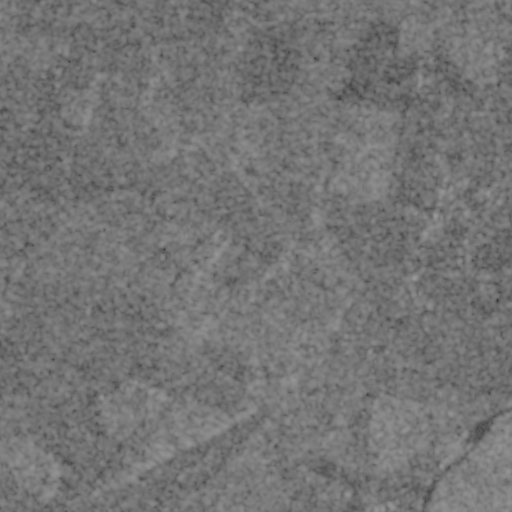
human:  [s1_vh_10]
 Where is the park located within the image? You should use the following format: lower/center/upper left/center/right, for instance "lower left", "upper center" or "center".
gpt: The park is located in the center right of the image.
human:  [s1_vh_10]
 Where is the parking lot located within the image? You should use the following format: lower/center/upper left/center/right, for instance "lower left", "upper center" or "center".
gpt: The parking lot is located in the upper left of the image.
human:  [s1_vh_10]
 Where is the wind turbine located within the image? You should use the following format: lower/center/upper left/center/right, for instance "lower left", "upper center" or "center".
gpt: The wind turbine is located in the upper left of the image.
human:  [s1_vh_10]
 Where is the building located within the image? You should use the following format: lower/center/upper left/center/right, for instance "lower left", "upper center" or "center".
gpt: There is no building in the image.

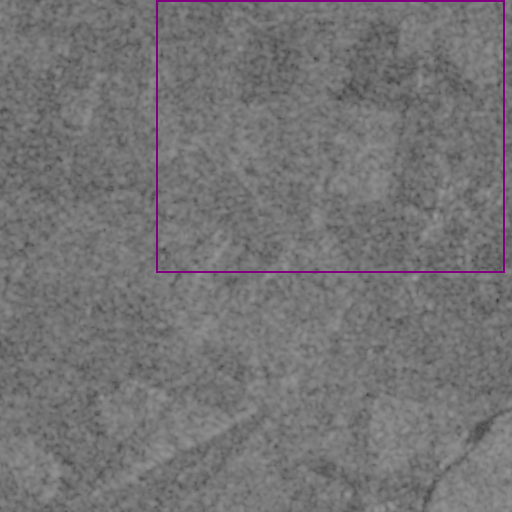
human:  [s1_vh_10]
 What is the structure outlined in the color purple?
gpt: The structure outlined in purple is a crop field.
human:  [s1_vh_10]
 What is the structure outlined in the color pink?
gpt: There is no pink outline.